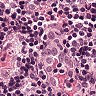
Metastatic tissue present: no